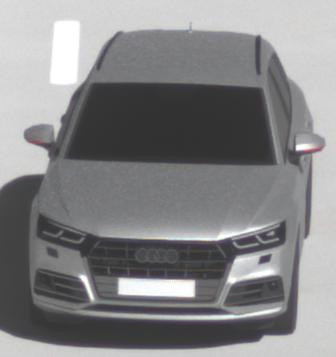
Make: Audi
Model: Q5 45 TFSI
Detailed model: Q5 (FY)
Model produced from: 2019/01
Model produced until: 2019/05
Doors: 5
Color: white
Road condition: dry road
Daytime: midday
Contrast: high contrast